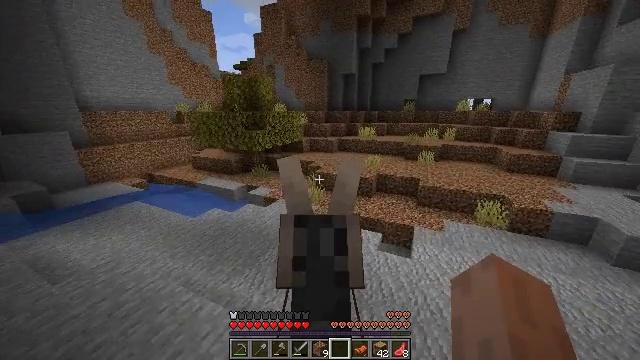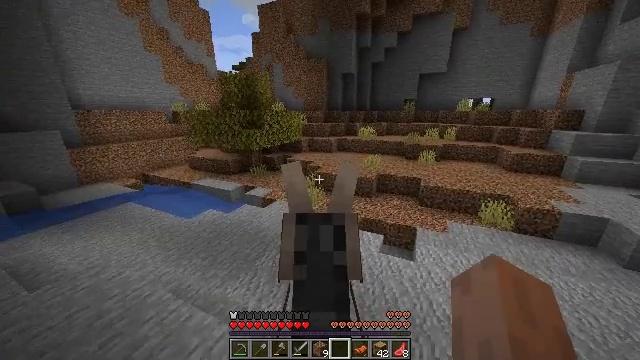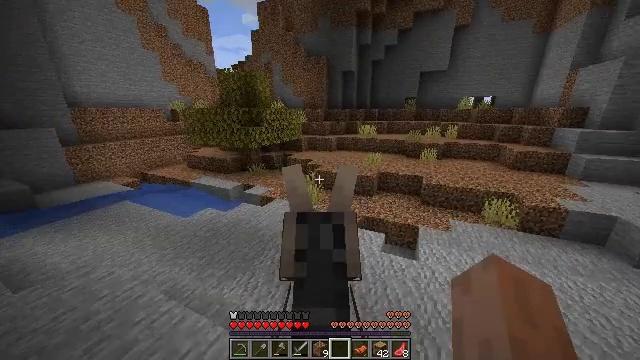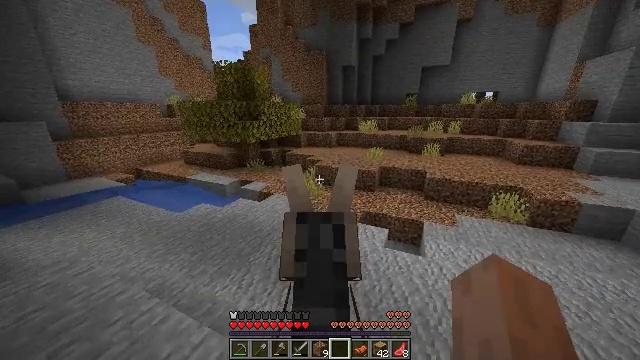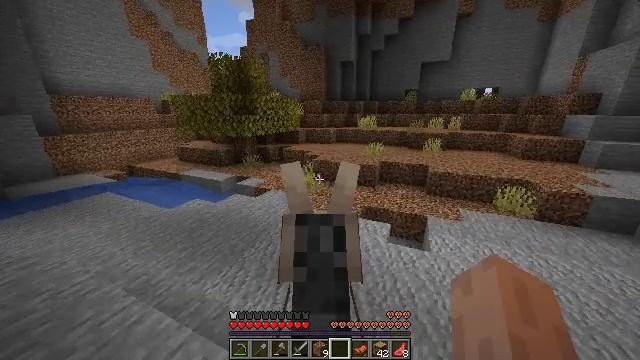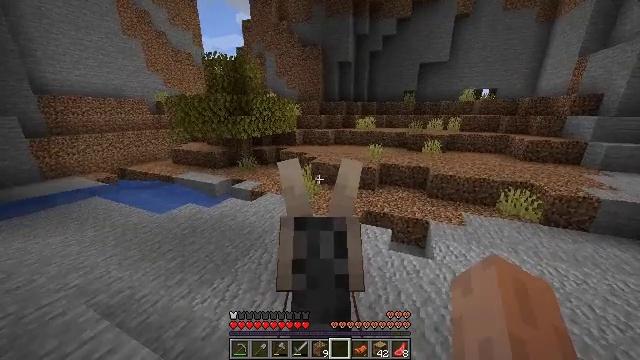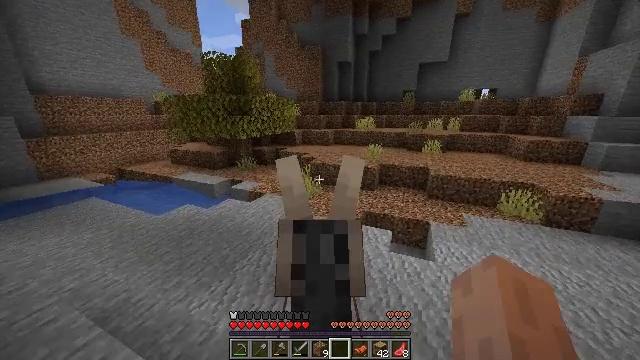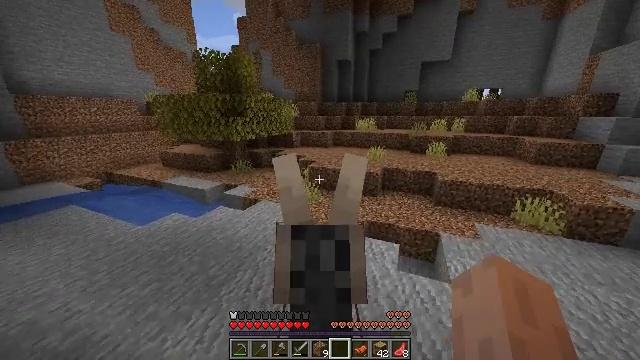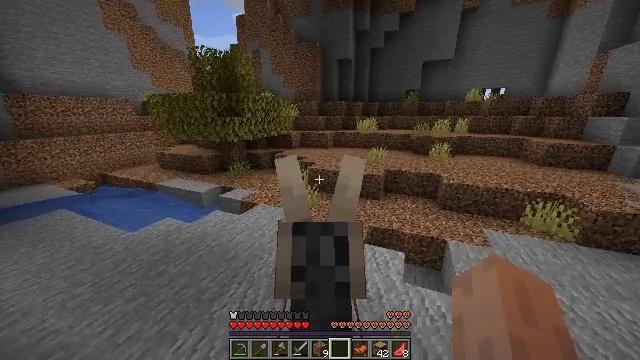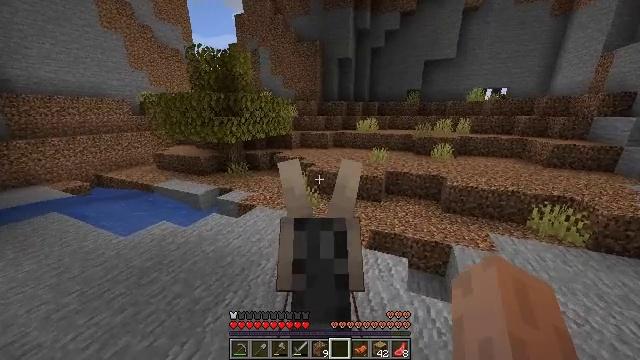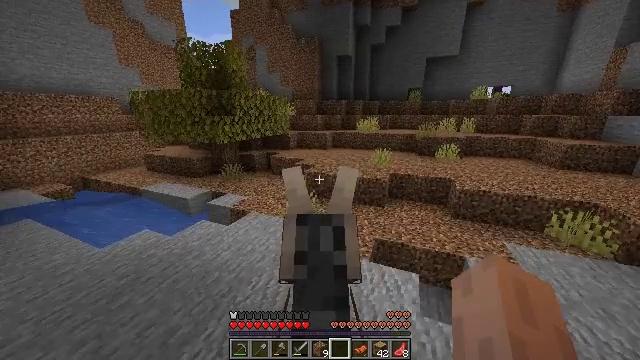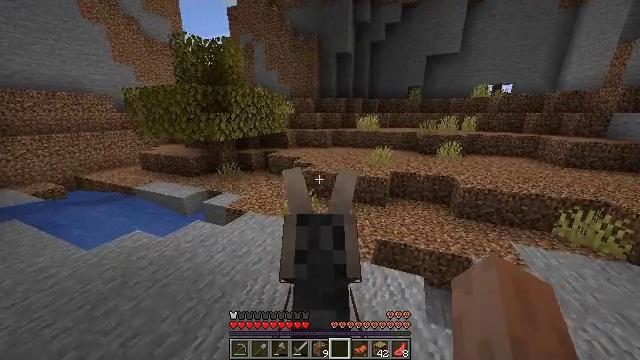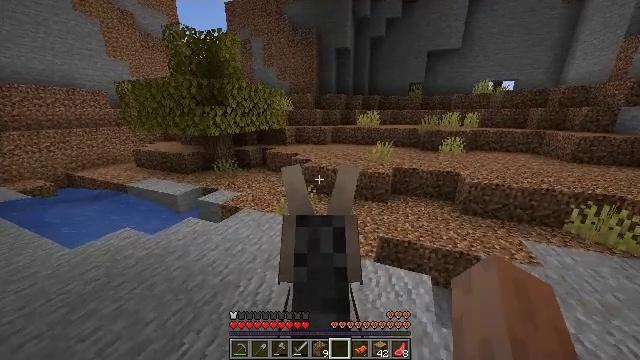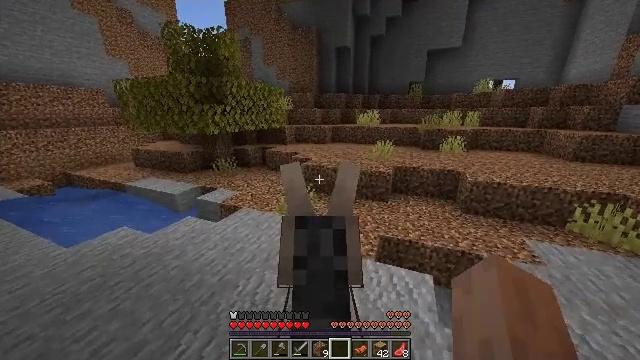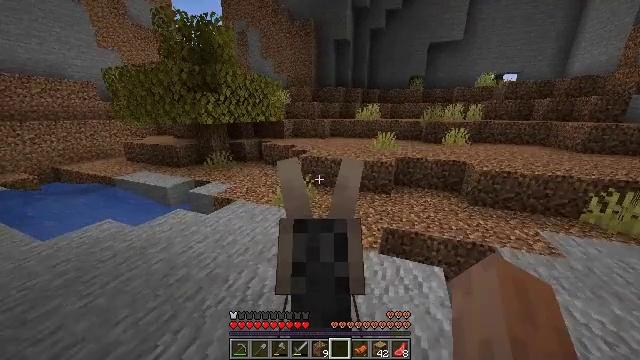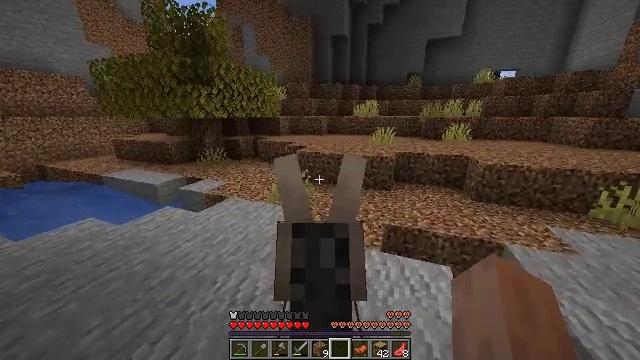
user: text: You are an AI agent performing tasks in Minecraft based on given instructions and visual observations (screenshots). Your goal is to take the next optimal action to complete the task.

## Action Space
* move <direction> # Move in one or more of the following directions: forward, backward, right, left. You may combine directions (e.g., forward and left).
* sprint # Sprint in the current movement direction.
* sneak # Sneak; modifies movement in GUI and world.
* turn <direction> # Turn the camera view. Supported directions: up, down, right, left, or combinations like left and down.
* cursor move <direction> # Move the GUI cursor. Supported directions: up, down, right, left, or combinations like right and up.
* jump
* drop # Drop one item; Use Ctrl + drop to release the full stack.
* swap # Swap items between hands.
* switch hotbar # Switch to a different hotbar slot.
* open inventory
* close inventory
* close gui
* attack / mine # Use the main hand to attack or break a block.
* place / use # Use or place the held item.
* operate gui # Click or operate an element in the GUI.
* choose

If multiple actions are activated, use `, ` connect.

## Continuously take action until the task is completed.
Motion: motion action
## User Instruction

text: Attack the ground to gather coarse dirt.
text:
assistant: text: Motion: move forward, sprint
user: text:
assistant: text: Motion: move forward, sprint
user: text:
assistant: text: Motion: move forward, sprint
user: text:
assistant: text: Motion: move forward, sprint
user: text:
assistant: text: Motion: move forward, sprint
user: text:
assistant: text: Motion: move forward, sprint
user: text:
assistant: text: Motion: move forward, sprint
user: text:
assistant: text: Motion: move forward, sprint
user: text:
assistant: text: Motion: move forward, sprint
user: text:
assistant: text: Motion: move forward, sprint
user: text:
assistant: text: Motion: move forward, sprint
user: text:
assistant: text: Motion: move forward, sprint
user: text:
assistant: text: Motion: move forward, sprint
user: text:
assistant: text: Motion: move forward, sprint
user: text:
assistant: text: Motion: move forward, sprint
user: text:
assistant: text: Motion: move forward, sprint, turn right
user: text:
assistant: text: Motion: move forward, sprint, turn right
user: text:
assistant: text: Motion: move forward, sprint, turn right
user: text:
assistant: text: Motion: move forward, sprint
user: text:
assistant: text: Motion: move forward, sprint
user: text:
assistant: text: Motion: move forward, sprint
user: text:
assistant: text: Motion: move forward, sprint
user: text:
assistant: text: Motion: move forward, sprint
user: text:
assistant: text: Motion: move forward, sprint
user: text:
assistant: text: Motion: move forward, sprint
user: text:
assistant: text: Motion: move forward, sprint
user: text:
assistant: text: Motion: move forward, sprint
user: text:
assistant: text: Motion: move forward, sprint
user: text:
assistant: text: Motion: move forward, sprint, turn left
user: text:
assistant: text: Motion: move forward, sprint, turn left and up